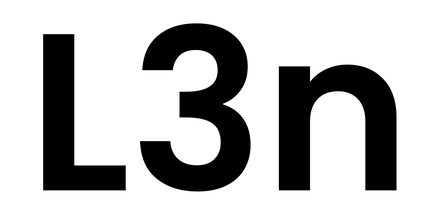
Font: Poppins-SemiBold